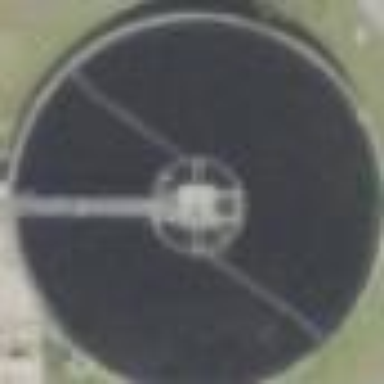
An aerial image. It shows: Image of wastewater.